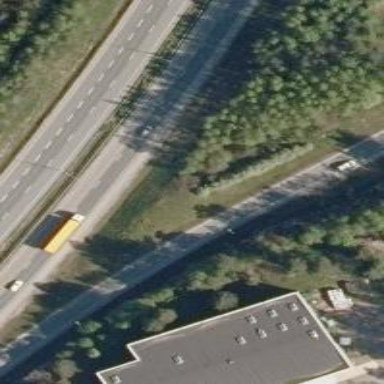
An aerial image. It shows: Trunk link road with asphalt surface.